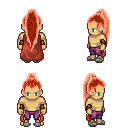
a pixel art fantasy rpg character, male body template, human, tanned skin, maroon cape, magenta pants, red extra-long topknot hairstyle, leather bracers, white slippers, four views (front, back, left, right), 2x2 character sprite sheet, small pixel art, hard edges, no anti-aliasing